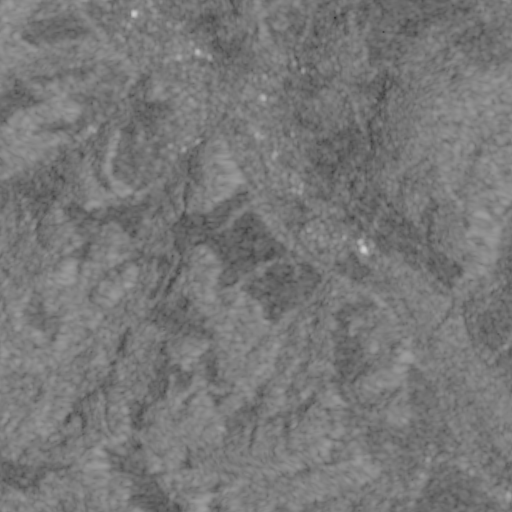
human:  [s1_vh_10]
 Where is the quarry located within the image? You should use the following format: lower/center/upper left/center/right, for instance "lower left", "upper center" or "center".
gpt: The quarry is located in the upper center of the image.
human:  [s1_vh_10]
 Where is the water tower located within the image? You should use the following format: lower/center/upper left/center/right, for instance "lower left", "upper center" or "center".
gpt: The water tower is located in the lower right of the image.
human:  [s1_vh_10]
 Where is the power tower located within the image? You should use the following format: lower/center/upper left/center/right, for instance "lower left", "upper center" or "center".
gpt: There is no power tower in the image.

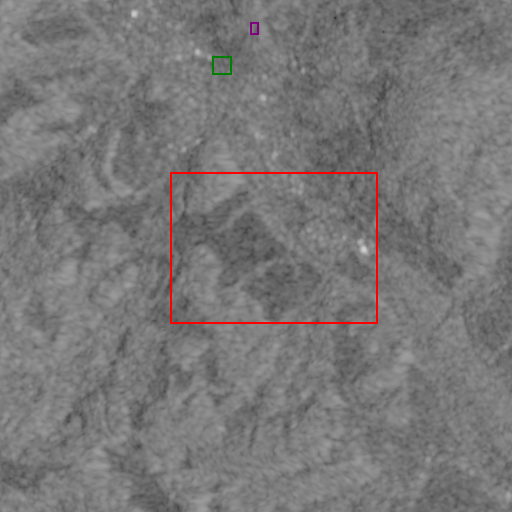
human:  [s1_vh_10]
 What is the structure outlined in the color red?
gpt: The structure outlined in red is a crop field.
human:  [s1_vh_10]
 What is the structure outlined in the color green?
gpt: The structure outlined in green is a park.
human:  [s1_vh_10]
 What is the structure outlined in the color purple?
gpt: The structure outlined in purple is a quarry.
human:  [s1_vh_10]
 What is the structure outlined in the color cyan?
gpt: There is no cyan outline.